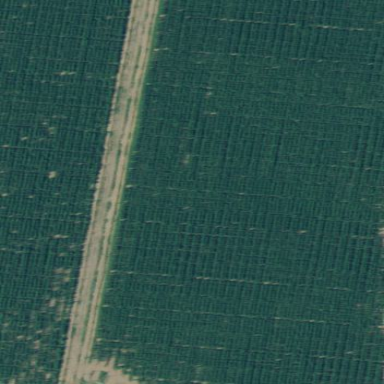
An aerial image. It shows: Orchard.